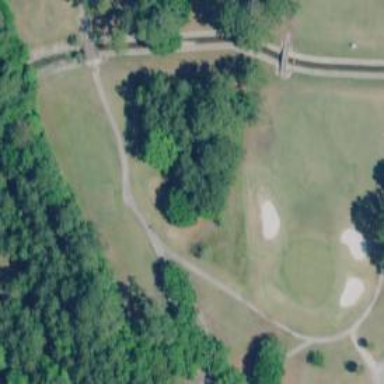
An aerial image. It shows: Pathway for golfing.